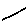
Label: line